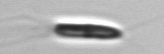
Label: Chrysochromulina